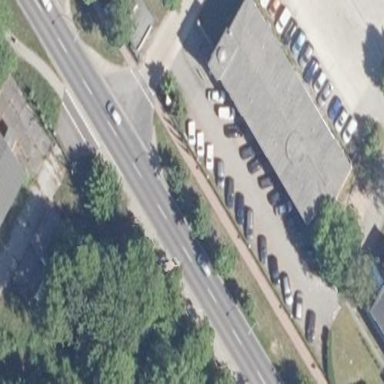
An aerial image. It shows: Commercial building.